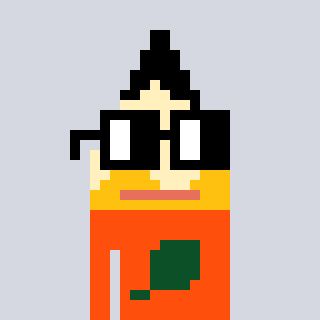
a pixel art character with square black glasses, a pencil-shaped head and a orange-colored body on a cool background